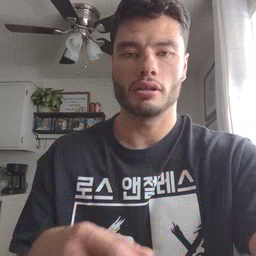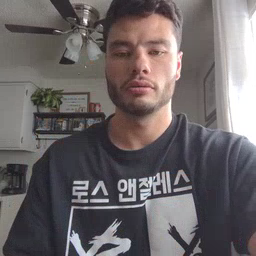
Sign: cut